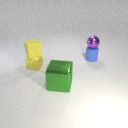
small blue rubber cylinder to the right of large green metal cube